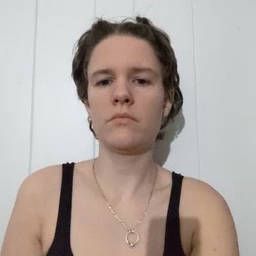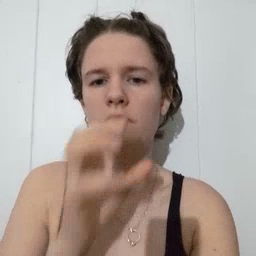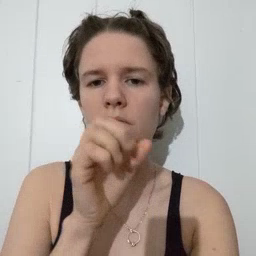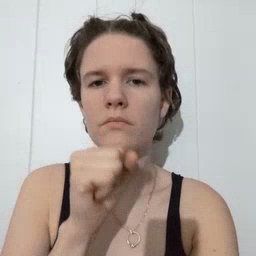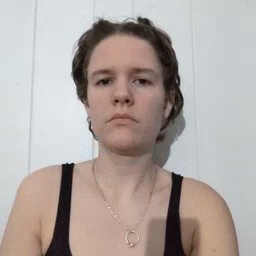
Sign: orange